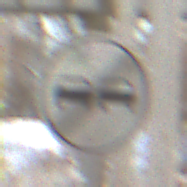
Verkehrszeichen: EndeUeberholverbot
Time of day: MorningAfternoon
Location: Roofed (Suburban)
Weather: PartlyCloudy
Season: Winter
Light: Natural